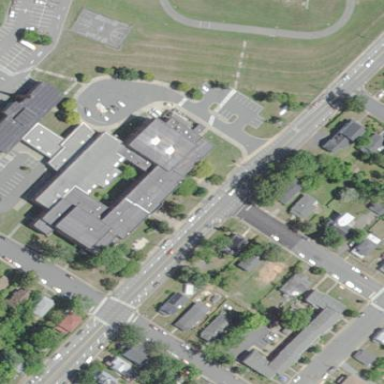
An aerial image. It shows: School.